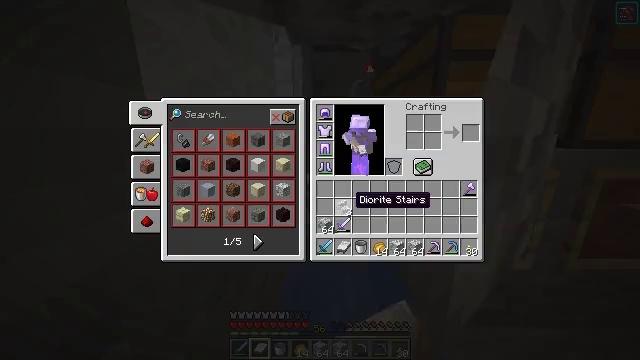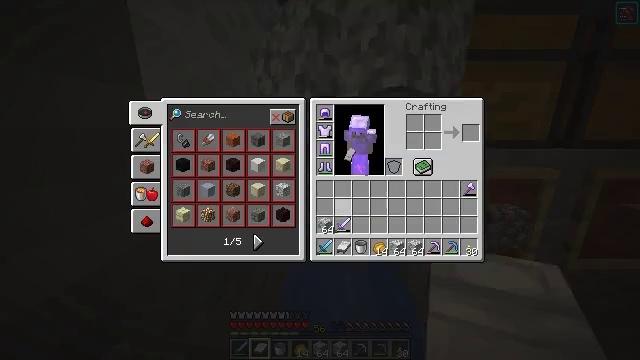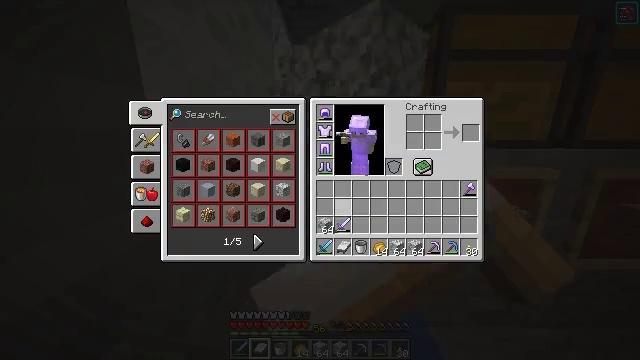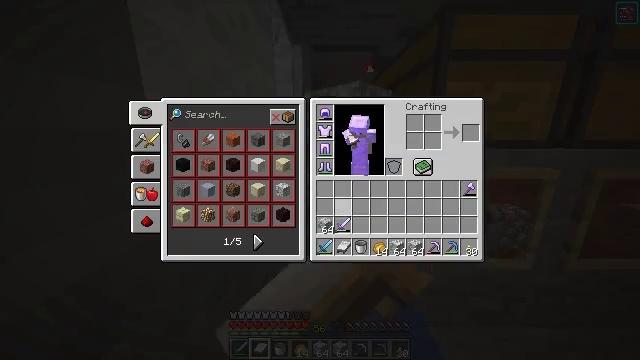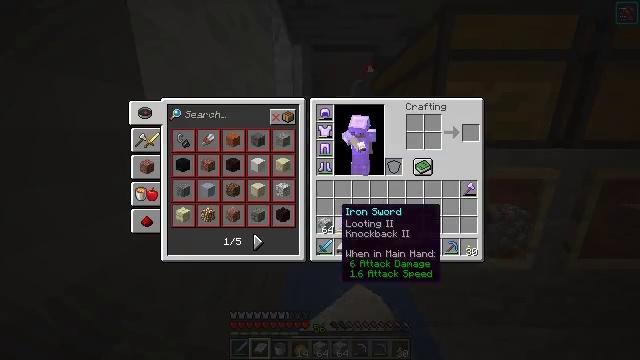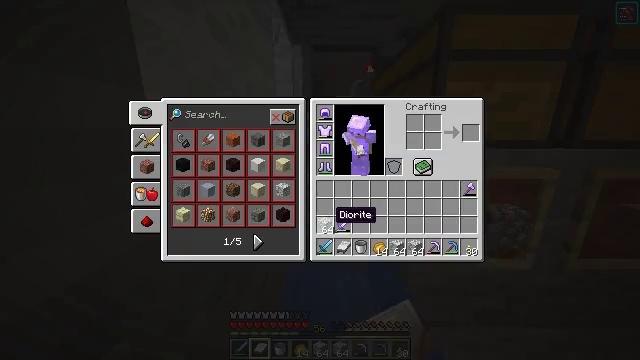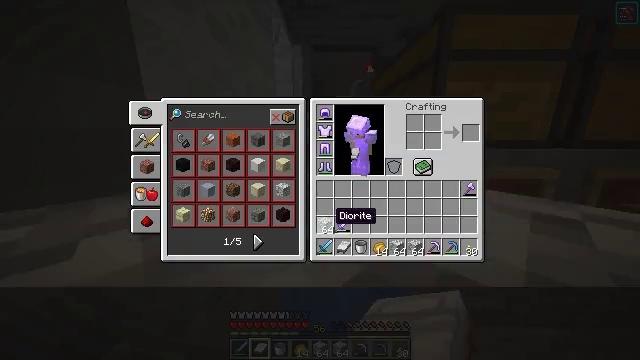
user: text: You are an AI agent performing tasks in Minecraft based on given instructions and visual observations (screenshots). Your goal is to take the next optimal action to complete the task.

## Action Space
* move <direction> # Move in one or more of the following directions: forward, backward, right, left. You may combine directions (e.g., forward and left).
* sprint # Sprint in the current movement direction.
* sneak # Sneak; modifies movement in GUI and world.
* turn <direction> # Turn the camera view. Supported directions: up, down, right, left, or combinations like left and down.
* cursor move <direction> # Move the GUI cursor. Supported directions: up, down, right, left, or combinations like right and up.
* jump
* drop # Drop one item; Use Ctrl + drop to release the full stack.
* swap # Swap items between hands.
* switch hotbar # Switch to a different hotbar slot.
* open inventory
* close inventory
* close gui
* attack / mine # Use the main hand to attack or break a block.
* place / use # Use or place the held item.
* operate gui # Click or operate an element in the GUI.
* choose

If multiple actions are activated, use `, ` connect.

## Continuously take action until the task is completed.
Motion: motion action
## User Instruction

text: Remove diorite stairs from the inventory.
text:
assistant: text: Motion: sprint, drop, open gui
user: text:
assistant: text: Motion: sprint, drop
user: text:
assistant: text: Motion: sprint, drop
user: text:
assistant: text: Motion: sprint, cursor move left and down
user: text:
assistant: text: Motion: sprint
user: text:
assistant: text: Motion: sprint
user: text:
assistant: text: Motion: sprint